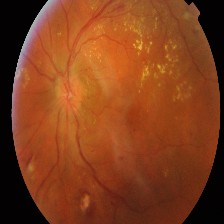
Diabetic retinopathy grade: Proliferative DR